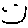
Label: smiley face